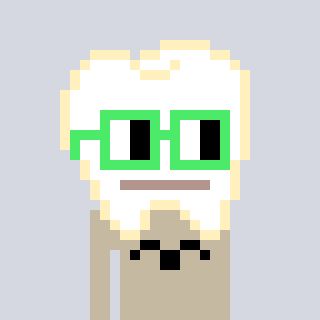
a pixel art character with square light green glasses, a tooth-shaped head and a bege-colored body on a cool background